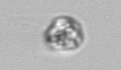
Label: Amoeba